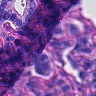
Metastatic tissue present: yes